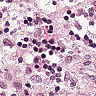
Metastatic tissue present: no